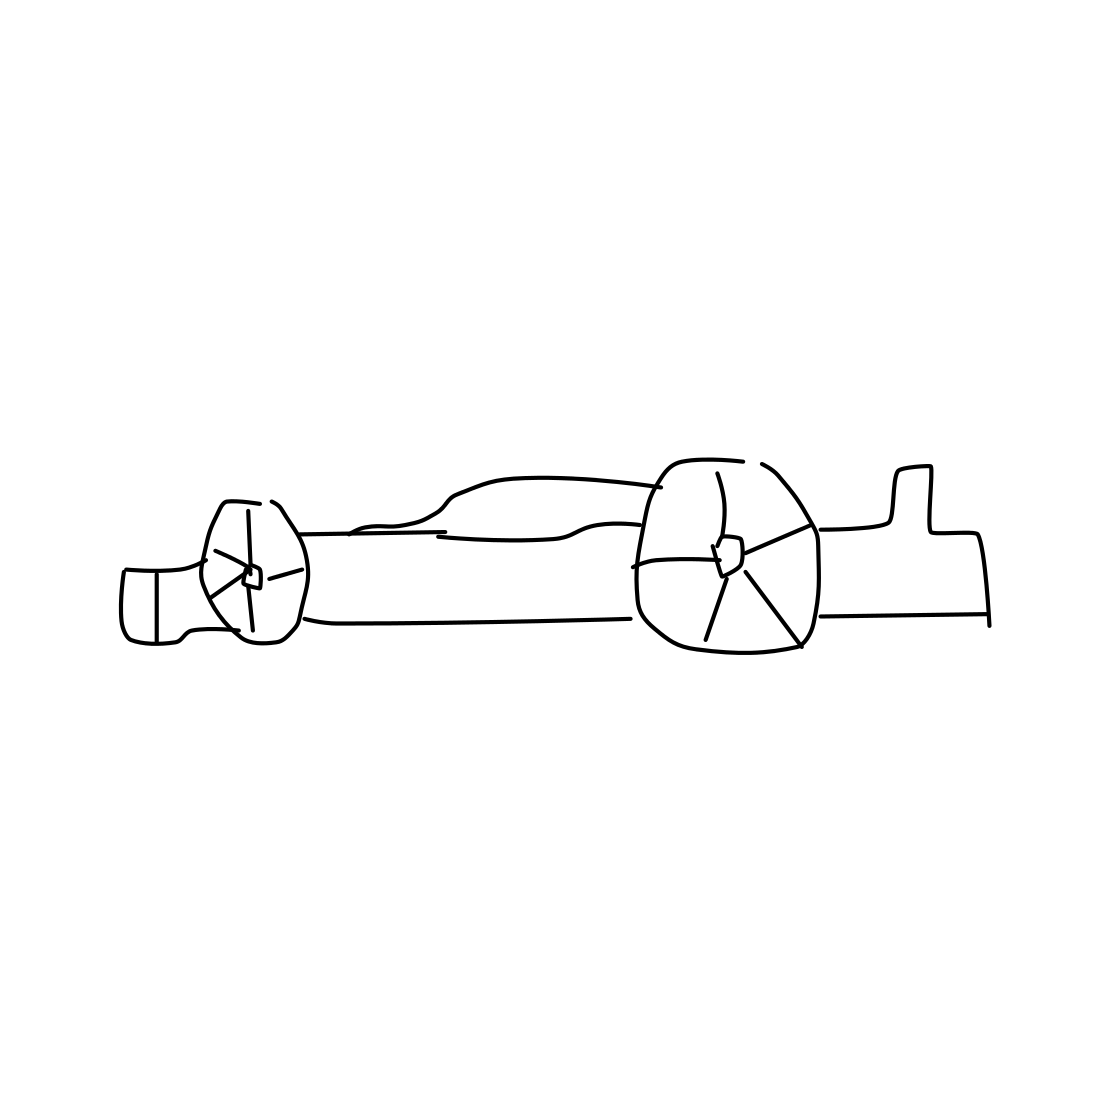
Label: race car